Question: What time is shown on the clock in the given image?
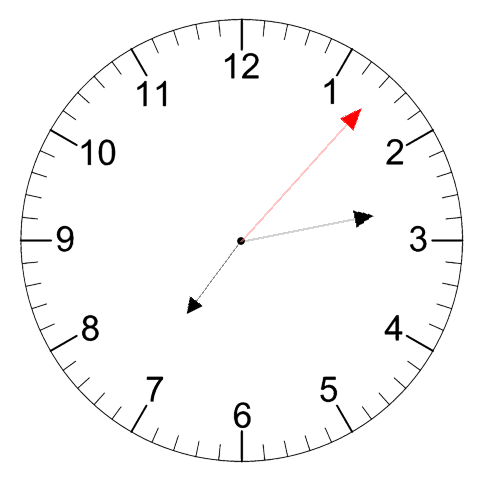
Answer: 07:13:07